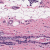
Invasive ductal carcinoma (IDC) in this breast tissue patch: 0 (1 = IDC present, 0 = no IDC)